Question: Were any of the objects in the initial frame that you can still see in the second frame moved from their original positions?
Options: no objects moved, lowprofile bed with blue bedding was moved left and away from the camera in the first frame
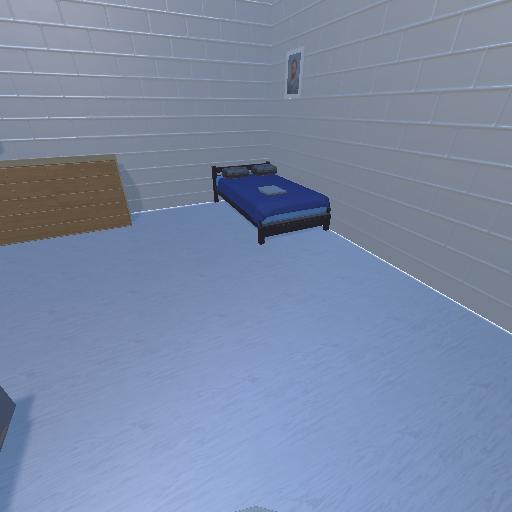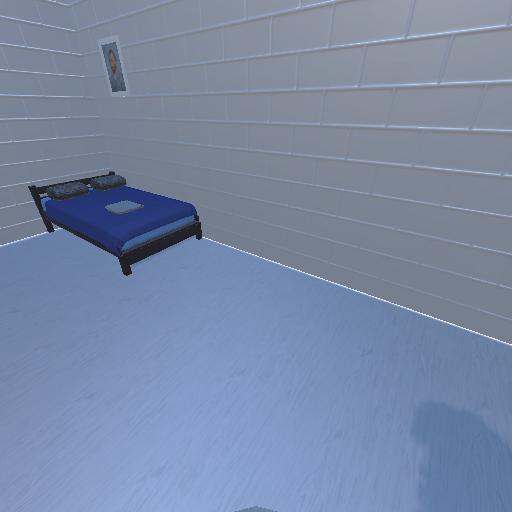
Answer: no objects moved